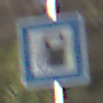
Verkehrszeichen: Tankstelle
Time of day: SunriseSunset
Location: Outdoor (Nature)
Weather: Clear
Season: NotSpecified
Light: Natural